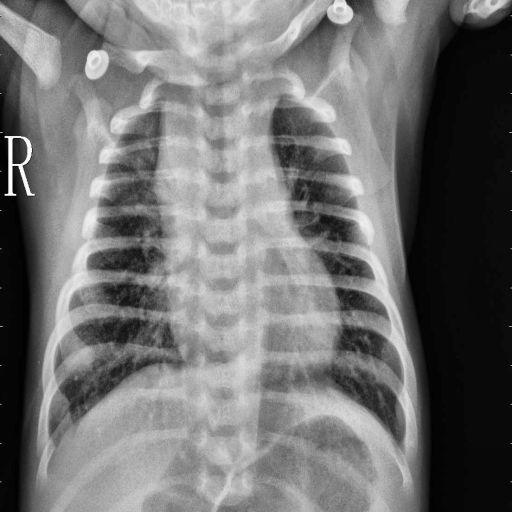
Finding: PNEUMONIA